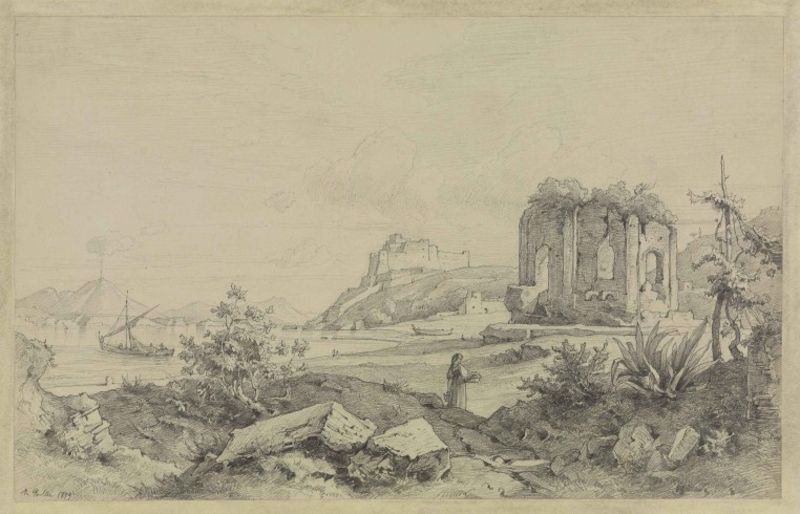
Titel: Landschaft am Golf von Pozzuoli
Künstler: Friedrich (1838) Preller
Standort: Karlsruhe
Institution: Staatliche Kunsthalle Karlsruhe
Schlagwörter: baum, berg, blätter, felsen, himmel, meer, wasser, wolken, bäume, fluss, landschaft, mädchen, sand, see, ufer, fenster, frau, grau, holz, skizze, zeichnung, haus, schloss, wolke, mensch, rahmen, stehen, stein, steine, tragen, signatur, horizont, hügel, natur, strauch, weite, busch, qualm, rauch, sträucher, insel, person, pflanze, pflanzen, anhöhe, arbeit, boot, kahn, küste, schiff, schiffe, segel, segelboot, strand, wellen, italien, süden, mast, segelschiff, berge, fels, gebirge, klippen, vegetation, geröll, rauh, rand, hafen, querformat, trümmer, wild, korb, bucht, ruine, buch, burg, vulkan, festung, druck, schwarzweiss, radierung, stich, bleistift, ruinen, tanne, kiefer, griechenland, beet, agave, kakteen, wildnis, wiete, temple, asche, vesuv, vulkanausbruch, rhein, überwuchert, neapel, zerfallen, südlich, beer, bäme, runie, selge, 19. jahrhundert, 1789, ruhine, vulan, atehn, seleg, dahierung